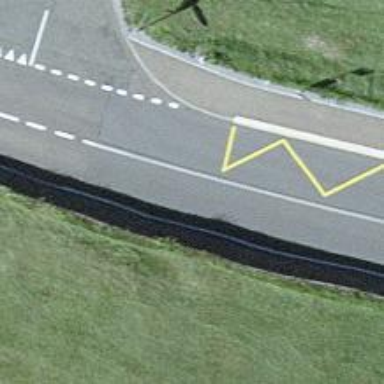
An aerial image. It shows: Bus stop with stop position for public transport.